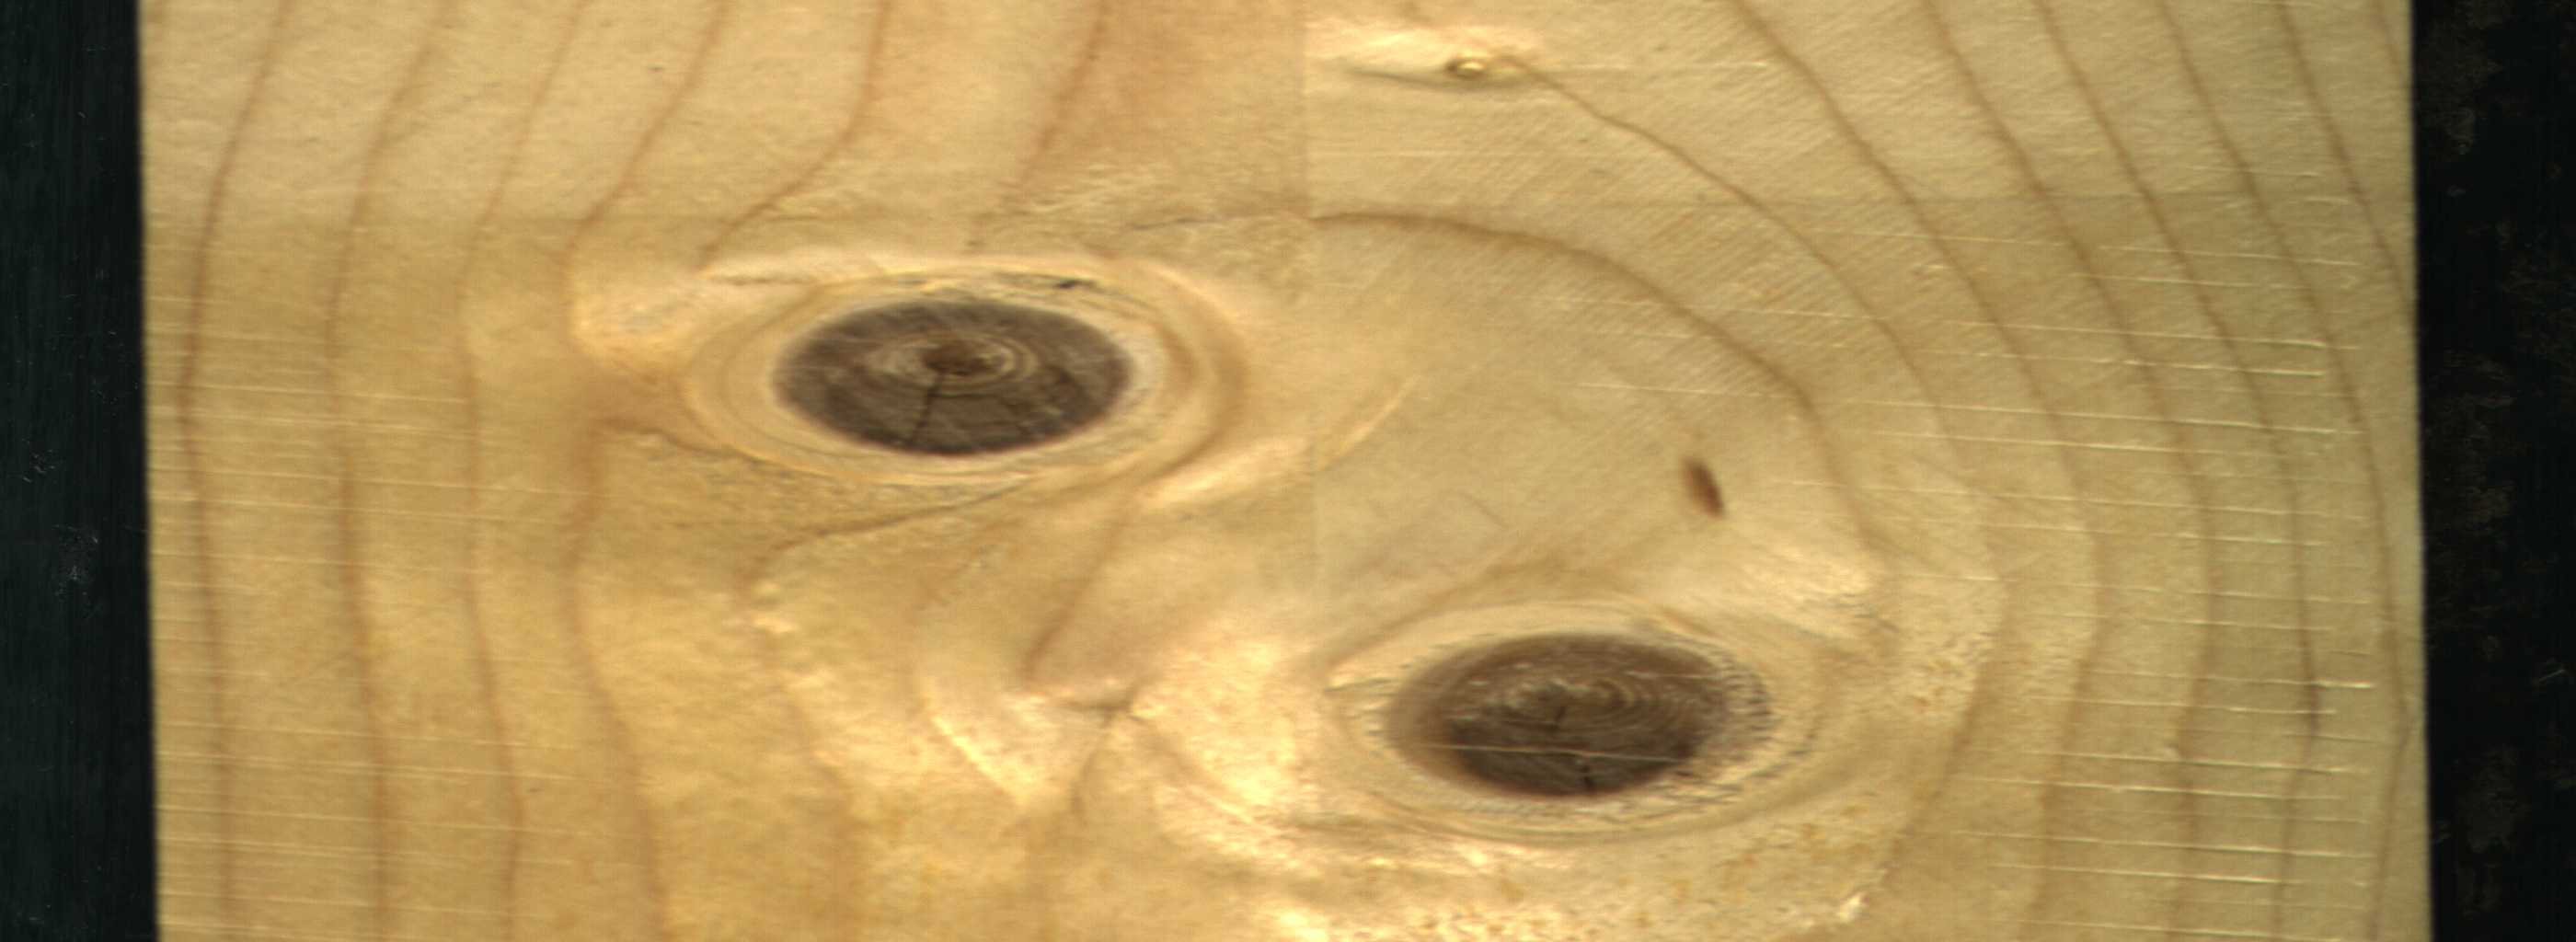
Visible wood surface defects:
resin
Dead_Knot
Dead_Knot